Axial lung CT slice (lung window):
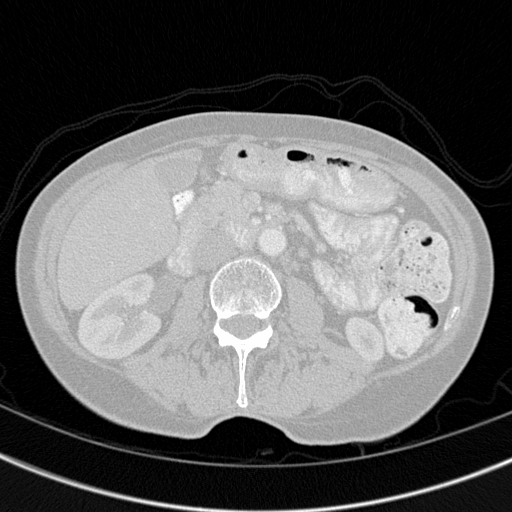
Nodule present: no